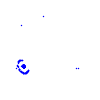
Particle: kaon